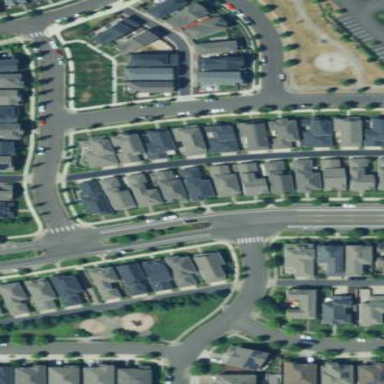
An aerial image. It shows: Sidewalk.